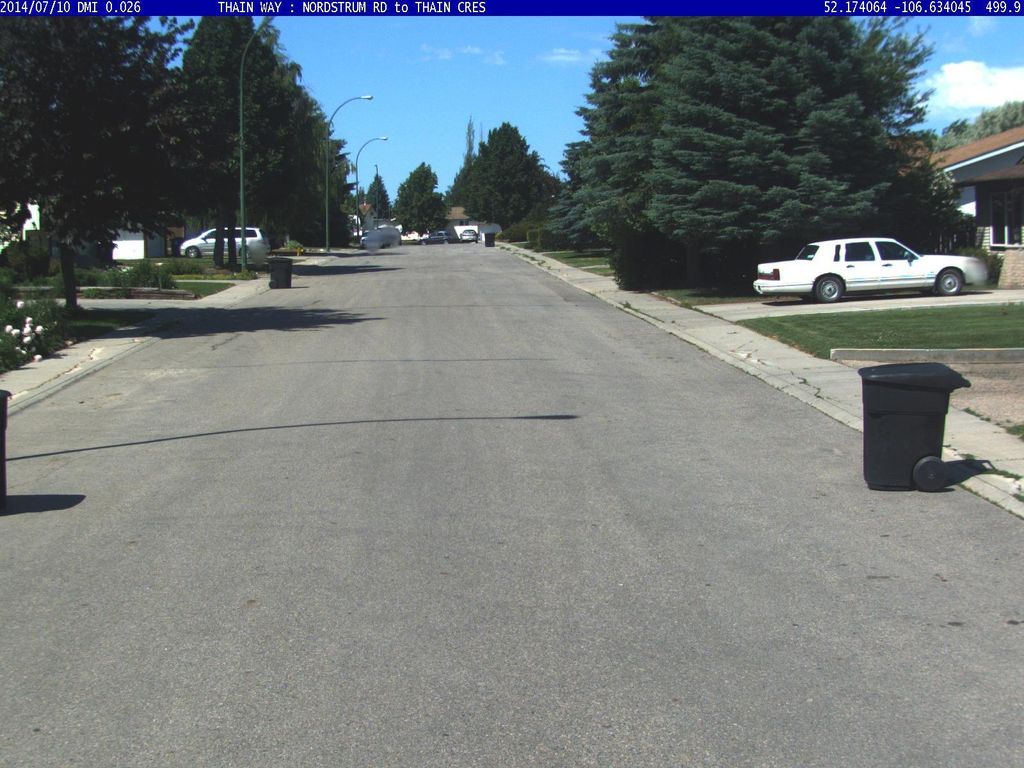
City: saskatoon